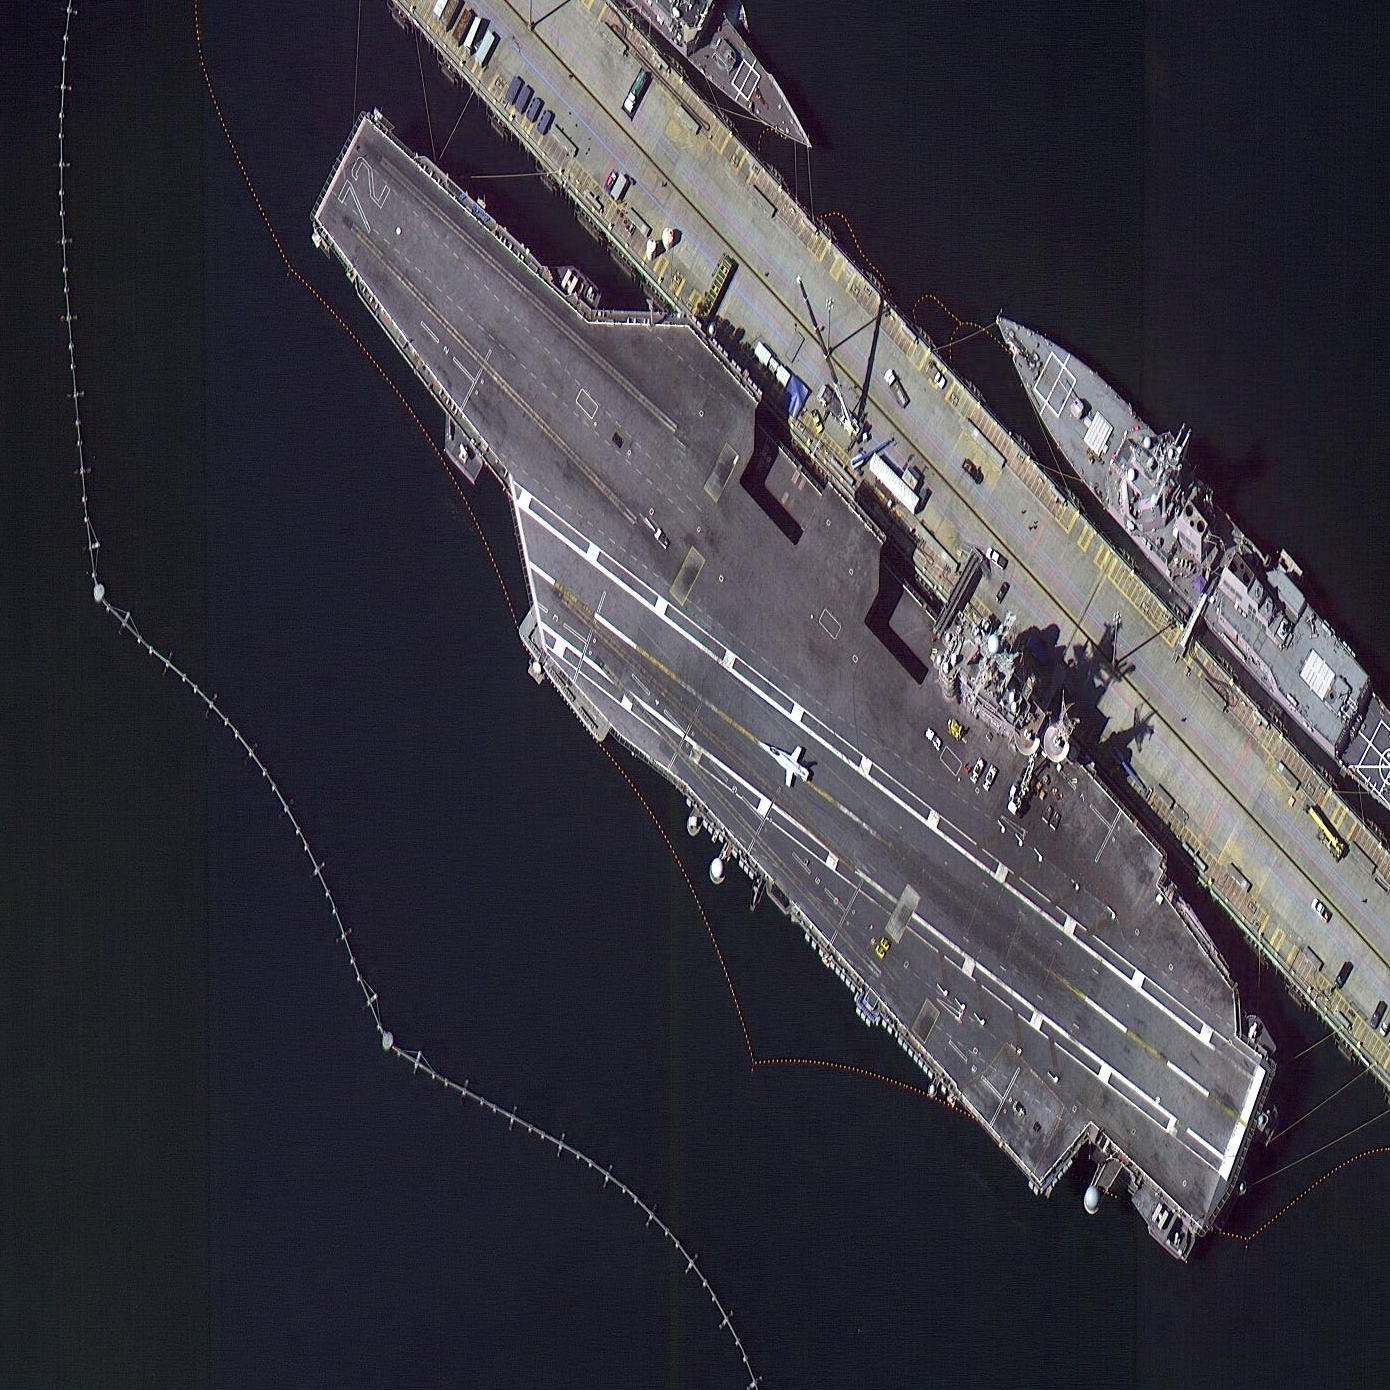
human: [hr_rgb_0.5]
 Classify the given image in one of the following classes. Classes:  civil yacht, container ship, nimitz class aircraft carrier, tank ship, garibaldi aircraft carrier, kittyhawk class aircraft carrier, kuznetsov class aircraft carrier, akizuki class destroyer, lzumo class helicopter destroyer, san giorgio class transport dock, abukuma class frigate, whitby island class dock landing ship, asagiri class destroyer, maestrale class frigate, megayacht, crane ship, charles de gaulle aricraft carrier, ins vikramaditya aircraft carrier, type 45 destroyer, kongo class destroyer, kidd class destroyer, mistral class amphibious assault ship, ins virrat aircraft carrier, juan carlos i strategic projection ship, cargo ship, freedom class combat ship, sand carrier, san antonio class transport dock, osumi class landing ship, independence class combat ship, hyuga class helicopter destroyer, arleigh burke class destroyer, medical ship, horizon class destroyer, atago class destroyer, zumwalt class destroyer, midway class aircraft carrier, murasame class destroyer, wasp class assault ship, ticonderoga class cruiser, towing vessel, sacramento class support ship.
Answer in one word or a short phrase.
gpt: Nimitz class aircraft carrier